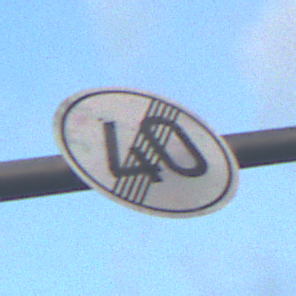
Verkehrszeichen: EndeGeschwindigkeit40
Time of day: SunriseSunset
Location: Outdoor (Nature)
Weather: PartlyCloudy
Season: NotSpecified
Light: Natural